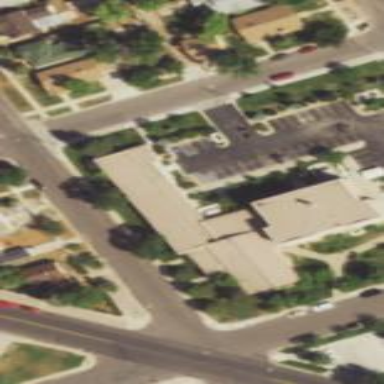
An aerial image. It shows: Clinic building offering healthcare services.